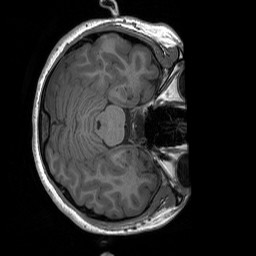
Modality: T1w
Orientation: axial
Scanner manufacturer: siemens
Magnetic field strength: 3 T
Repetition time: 1.76 s
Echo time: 0.0022 s